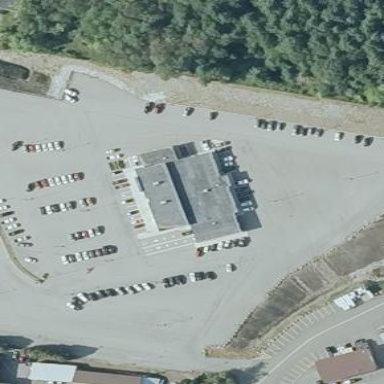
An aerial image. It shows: Building that houses car shop.